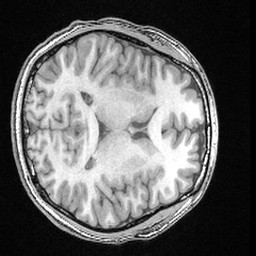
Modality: T1w
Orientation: axial
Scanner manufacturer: ge
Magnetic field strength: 3 T
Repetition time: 0.008572 s
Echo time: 0.003384 s